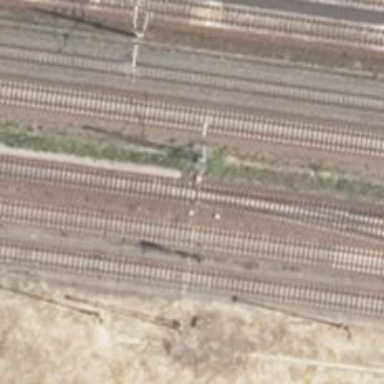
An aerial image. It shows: Railway switch with the turnout pointing to the right.